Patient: sex M, age 64
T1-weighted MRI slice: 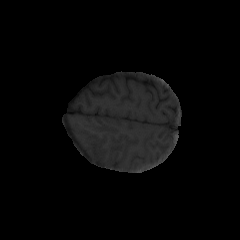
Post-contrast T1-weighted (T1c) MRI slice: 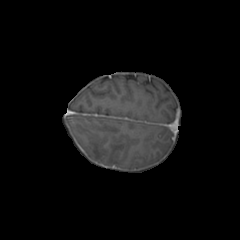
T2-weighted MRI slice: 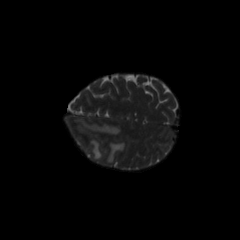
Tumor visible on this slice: yes
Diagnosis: Astrocytoma, IDH-mutant
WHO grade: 3